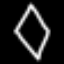
Label: diamond